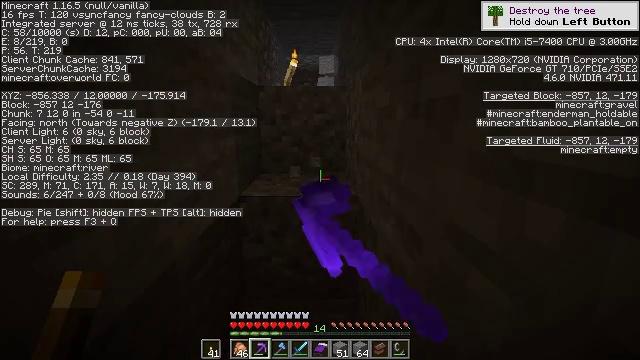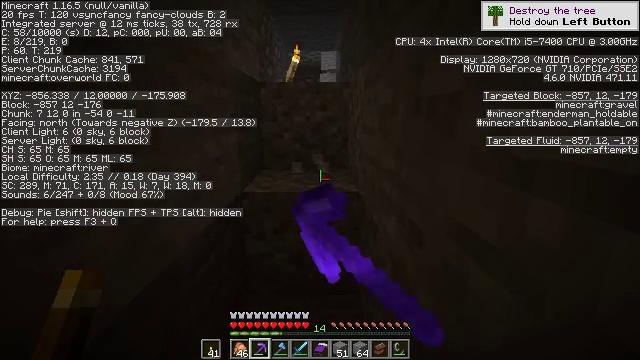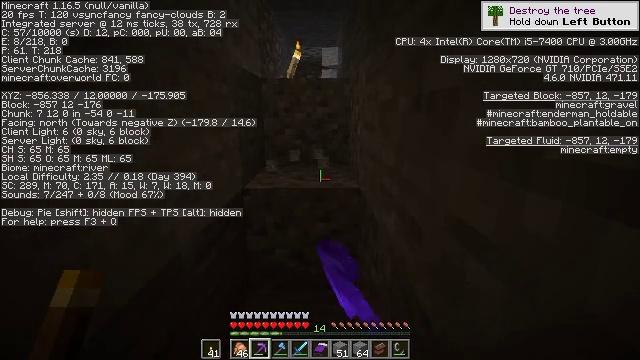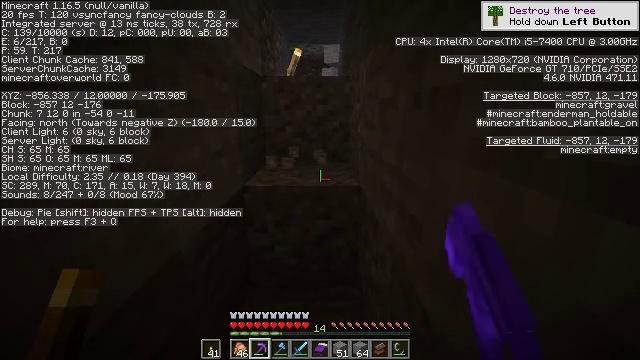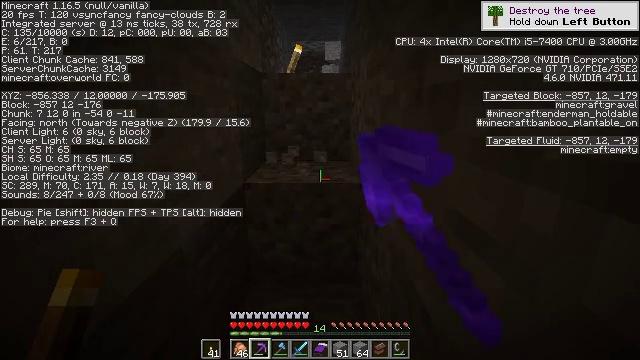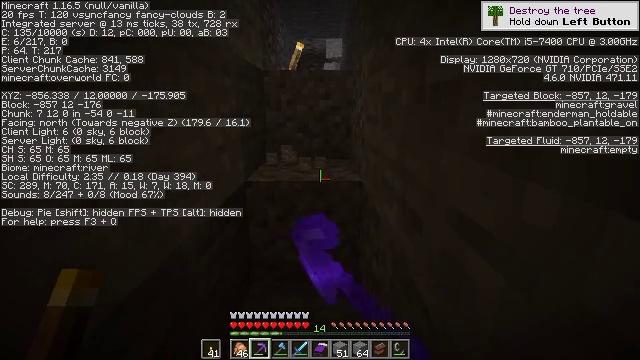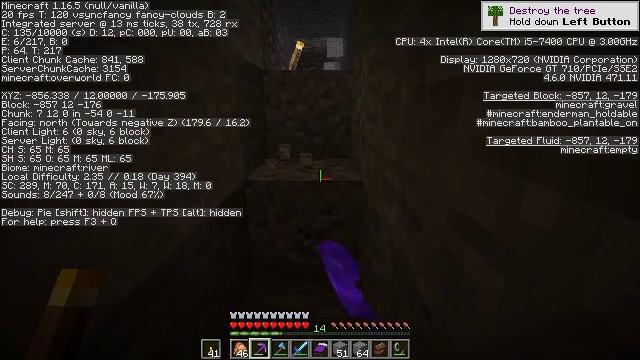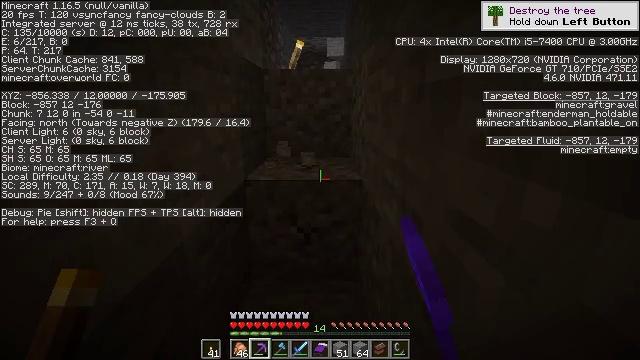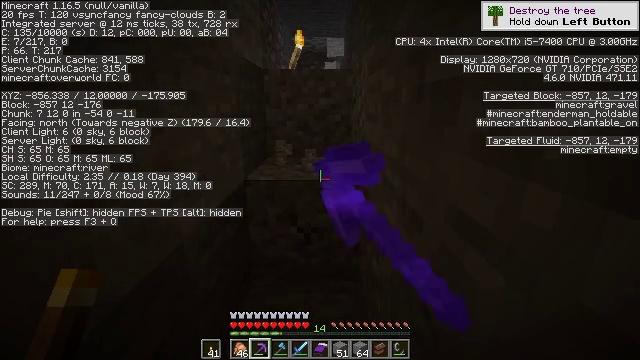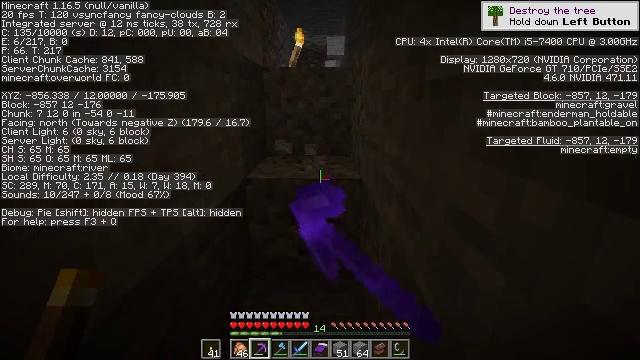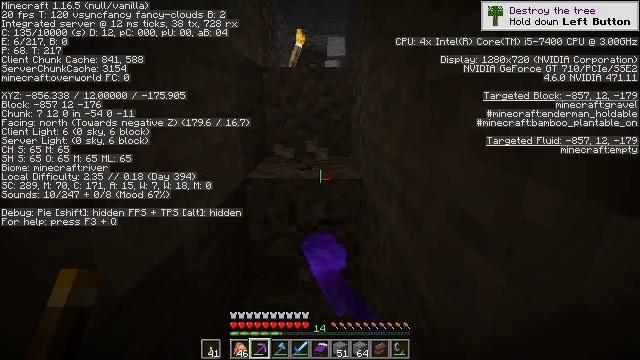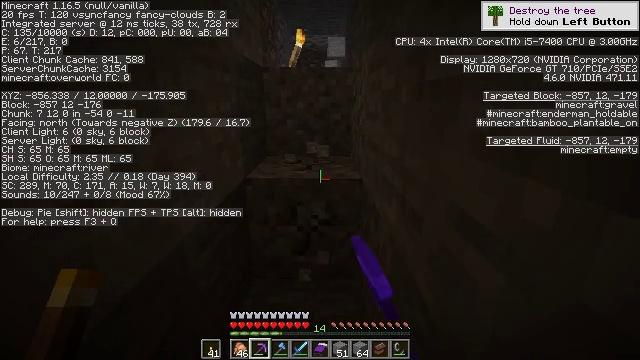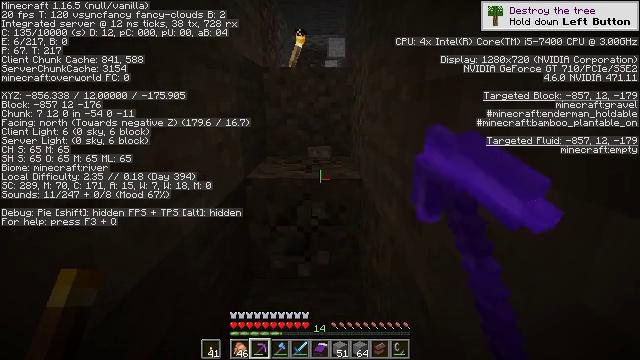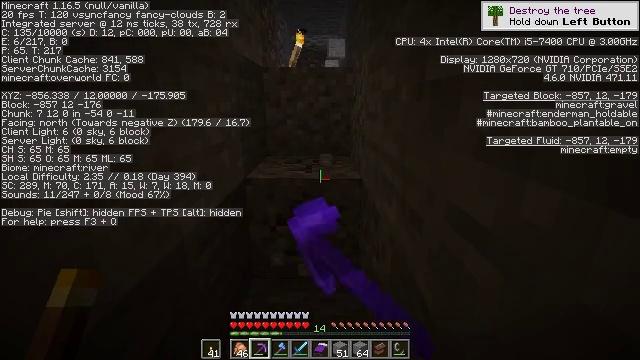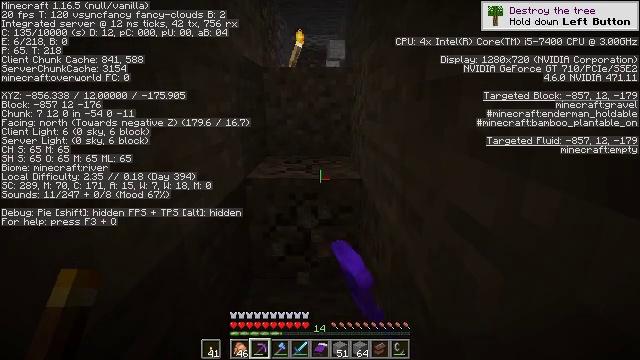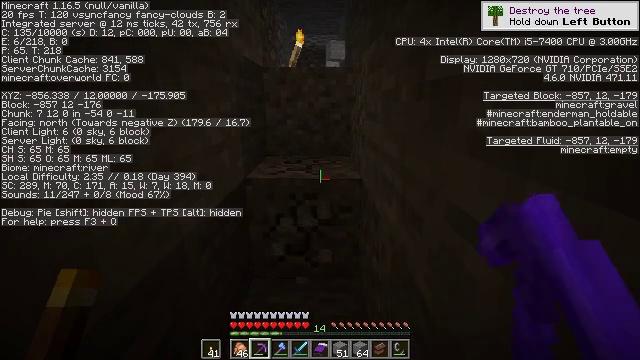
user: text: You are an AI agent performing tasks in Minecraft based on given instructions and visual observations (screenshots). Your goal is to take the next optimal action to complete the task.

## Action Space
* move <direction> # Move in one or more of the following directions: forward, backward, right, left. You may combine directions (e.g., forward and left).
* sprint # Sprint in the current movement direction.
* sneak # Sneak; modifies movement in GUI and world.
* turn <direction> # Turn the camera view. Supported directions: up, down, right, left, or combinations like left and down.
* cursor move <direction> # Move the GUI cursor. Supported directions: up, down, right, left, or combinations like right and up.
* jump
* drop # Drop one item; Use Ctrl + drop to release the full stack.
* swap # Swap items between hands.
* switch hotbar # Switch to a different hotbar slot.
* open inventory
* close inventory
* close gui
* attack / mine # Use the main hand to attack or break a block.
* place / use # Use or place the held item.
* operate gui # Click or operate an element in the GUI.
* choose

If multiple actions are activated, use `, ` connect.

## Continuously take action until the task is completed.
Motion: motion action
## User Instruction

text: Collect gravel for your inventory.
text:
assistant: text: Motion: attack / mine
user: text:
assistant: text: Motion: attack / mine
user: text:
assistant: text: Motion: attack / mine
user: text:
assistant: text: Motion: attack / mine
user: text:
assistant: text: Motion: attack / mine
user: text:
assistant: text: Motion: attack / mine
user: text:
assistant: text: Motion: attack / mine
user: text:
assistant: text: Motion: attack / mine
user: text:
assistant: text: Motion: attack / mine
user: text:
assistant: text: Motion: attack / mine
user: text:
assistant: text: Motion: attack / mine
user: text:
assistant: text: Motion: attack / mine
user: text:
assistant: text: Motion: attack / mine
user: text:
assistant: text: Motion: attack / mine
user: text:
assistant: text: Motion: attack / mine
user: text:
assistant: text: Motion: attack / mine
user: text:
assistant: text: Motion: attack / mine
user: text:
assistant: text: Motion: attack / mine
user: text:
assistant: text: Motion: attack / mine
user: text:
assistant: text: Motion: attack / mine
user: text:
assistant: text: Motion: attack / mine
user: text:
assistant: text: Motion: attack / mine
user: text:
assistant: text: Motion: attack / mine
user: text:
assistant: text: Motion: attack / mine
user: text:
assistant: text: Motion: attack / mine
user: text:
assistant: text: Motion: attack / mine
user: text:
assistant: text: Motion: attack / mine
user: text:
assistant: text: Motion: attack / mine
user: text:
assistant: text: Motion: attack / mine
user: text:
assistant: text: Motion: attack / mine